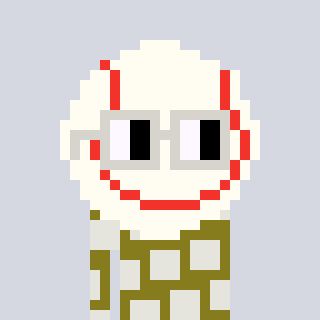
a pixel art character with square light gray glasses, a baseball ball-shaped head and a gunk-colored body on a cool background